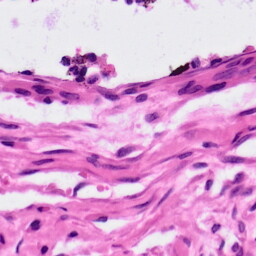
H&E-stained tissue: Ovarian